Question:
In my app I have a listview. all things work perfectly when i have more than one item to show, but when I have one item to show in my listview, it show me a rare behave.
First: if that single item height be greater than window height...it act like a charm and work properly.(A)
Second: if that single item height be smaller than window height...sometimes it show the item (B) and sometimes does not! (C).
Third: I'm using SwipeRefreshLayoutfrom support library, when i try to refresh listview, if I have one item in listview... it does not show me the item if its height be smaller than window height.(C)
I can't figure it out!! Can any body help me
My xml file is:
'''
<android.support.v4.widget.SwipeRefreshLayout
android:id="@+id/swipe_Container"
android:layout_width="match_parent"
android:layout_height="match_parent"
android:layout_marginTop="0dp"
android:background="#FFedf1f2"
android:paddingLeft="8.5dp"
android:paddingRight="8.5dp"
android:paddingTop="0dp" >
<ListView
android:id="@+id/list"
android:layout_width="match_parent"
android:layout_height="0dp"
android:layout_weight="1"
android:divider="@android:color/transparent"
android:dividerHeight="8.5dp"
android:scrollbars="none" >
</ListView>
'''
Everything works as a charm until I've at least more then one Item to show in listview. but when I've one item to show in list view, My listview does not show anything :(
Why? where is my fault? Where could I be wrong?
this is 'getView()' of my adapter ( extended BaseAdapter - I've cut some line of codes ):
'''
public View getView(int position, View convertView, ViewGroup parent) {
Typeface MyriadRegular = Farsi.GetMyriadRegular(mActivity);
Typeface MyriadBold = Farsi.GetMyriadBold(mActivity);
Typeface Yagut = Farsi.GetYagut(mActivity);
Typeface JalalBold = Farsi.GetJalalBold(mActivity);
User_Session = new SessionManagement(mActivity);
View row = convertView;
ViewHolder holder;
mVideo = mData.get(position);
//======================================================================== USER
USERNAME = mVideo.get("USERNAME").toUpperCase();
CHANNEL_NAME = mVideo.get("CHANNEL_NAME");
CHANNEL_ID = mVideo.get("CHANNEL_ID");
USER_ID = mVideo.get("USER_ID");
AVATAR = mVideo.get("AVATAR");
//======================================================================== VIDEO
VIDEO_URL = mVideo.get("VIDEO_URL");
TITLE = mVideo.get("TITLE");
DESCRIPTION = mVideo.get("DESCRIPTION");
BIG_IMAGE = mVideo.get("BIG_IMAGE");
VIEW_CNT = mVideo.get("VIEW_CNT");
COMMENT_CNT = mVideo.get("COMMENT_CNT");
LIKE_CNT = mVideo.get("LIKE_CNT");
LIKE_COUNT = Integer.parseInt(LIKE_CNT);
DISLIKE_CNT = mVideo.get("DISLIKE_CNT");
DISLIKE_COUNT = Integer.parseInt(DISLIKE_CNT);
POST_DATE = mVideo.get("POST_DATE");
DURATION = mVideo.get("DURATION");
CATEGORY_TITLE = mVideo.get("CATEGORY_TITLE");
CATEGORY_ID = mVideo.get("CATEGORY_ID");
VIDEO_ID = mVideo.get("VIDEO_ID");
VIDEO_WEB = mVideo.get("VIDEO_WEB");
LIKE_W_USER = mVideo.get("LIKE_W_USER");
DISLIKE_W_USER = mVideo.get("DISLIKE_W_USER");
Follow_B_USER = mVideo.get("FOLLOW_B_USER");
Like_with_user = Boolean.parseBoolean(LIKE_W_USER);
Dislike_with_user = Boolean.parseBoolean(DISLIKE_W_USER);
FOLLOW_BY_USER = Boolean.parseBoolean(Follow_B_USER);
if(convertView == null) {
row = mInflater.inflate(R.layout.layout_list_row, parent, false);
holder = new ViewHolder(row);
row.setTag(holder);
}else{
row = convertView;
holder = (ViewHolder) row.getTag();
}
holder.user_Avatar.setTag(USER_ID);
holder.user_Name.setTag(USER_ID);
holder.user_Avatar.setOnClickListener(ChannelProfile);
holder.user_Name.setOnClickListener(ChannelProfile);
holder.video_Comment.setTag(position);
holder.video_Like.setTag(R.string.Position, position);
holder.video_Like.setTag(R.string.Video_ID, VIDEO_ID);
holder.video_Dislike.setTag(R.string.Position, position);
holder.video_Dislike.setTag(R.string.Video_ID, VIDEO_ID);
holder.video_Edit.setTag(position);
holder.video_Delete.setTag(position);
holder.video_editText.setTypeface(JalalBold);
holder.video_deleteText.setTypeface(JalalBold);
if (!mNext.equals("NONE")){
if (position >= getCount() - 1){
if(mSwipe != null){
mSwipe.setRefreshing(true);
}
loadmore();
}
}
holder.video_Duration.setTypeface(MyriadBold);
holder.video_Duration.setText(Farsi.Convert(DURATION));
holder.video_Title.setTypeface(Yagut);
holder.video_Title.setText(TITLE);
holder.user_Name.setTypeface(MyriadRegular);
holder.user_Name.setText(CHANNEL_NAME);
holder.video_Description.setTypeface(MyriadRegular);
holder.video_Description.setText(DESCRIPTION);
holder.video_Description.setClickable(true);
holder.video_CategoryTitle.setTypeface(JalalBold);
holder.video_CategoryTitle.setText(CATEGORY_TITLE);
holder.video_ViewCount.setTypeface(JalalBold);
holder.video_ViewCount.setText(VIEW_CNT);
holder.video_CommentCount.setTypeface(JalalBold);
return row;
}
'''
Edite: and this is my viewHolder class:
static class ViewHolder{
'''
TextView video_Duration;
TextView video_Title;
ExpandableTextView video_Description;
TextView video_CategoryTitle;
TextView video_ViewCount;
TextView video_PostDate;
TextView video_LikeCount;
TextView video_CommentCount;
TextView video_DislikeCount;
TextView video_editText;
TextView video_deleteText;
ImageView video_BigImage;
Button video_Like;
Button video_Dislike;
Button video_Comment;
RelativeLayout video_options;
RelativeLayout video_Edit;
RelativeLayout video_Delete;
//=================================
TextView user_Name;
ImageView user_Avatar;
public ViewHolder(View vi) {
video_Duration = (TextView) vi.findViewById(R.id.video_Duration);
video_Title = (TextView) vi.findViewById(R.id.video_Title);
video_Description = (ExpandableTextView) vi.findViewById(R.id.video_Description);
video_CategoryTitle = (TextView) vi.findViewById(R.id.video_Category_Title);
video_ViewCount = (TextView) vi.findViewById(R.id.video_View_Count);
video_PostDate = (TextView) vi.findViewById(R.id.video_Post_Date);
video_LikeCount = (TextView) vi.findViewById(R.id.video_like_cnt);
video_CommentCount = (TextView) vi.findViewById(R.id.video_Comment_cnt);
video_DislikeCount = (TextView) vi.findViewById(R.id.video_dislike_cnt);
video_editText = (TextView) vi.findViewById(R.id.edit_text);
video_deleteText = (TextView) vi.findViewById(R.id.delete_text);
video_BigImage = (ImageView) vi.findViewById(R.id.video_Image);
video_Like = (Button) vi.findViewById(R.id.video_Like);
video_Dislike = (Button) vi.findViewById(R.id.video_disLike);
video_Comment = (Button) vi.findViewById(R.id.video_Comment);
video_options = (RelativeLayout) vi.findViewById(R.id.videoOptions);
video_Edit = (RelativeLayout) vi.findViewById(R.id.videoEditBtn);
video_Delete = (RelativeLayout) vi.findViewById(R.id.videoDeleteBtn);
user_Name = (TextView) vi.findViewById(R.id.username);
user_Avatar = (ImageView) vi.findViewById(R.id.user_avatar);
}
}
'''
JSON Parsing Portion ( I'm using ION Library for Asynchronous Networking):
'''
private void initSearch(String tag, boolean refresh){
final boolean ReforNormal = refresh;
URL = Constants.Search_URL+tag;
if(User_Session.isLoggedIn()){
URL = Constants.Search_URL+tag+"&token="+User_TOKEN;
}
System.out.println("URL: "+URL);
if (VideoLoad != null && !VideoLoad.isDone() && !VideoLoad.isCancelled()) return;
VideoLoad = Ion.with(this).load(URL).asJsonObject().setCallback(new FutureCallback<JsonObject>() {
@Override
public void onCompleted(Exception e, JsonObject result) {
if (ReforNormal == true){
mAdapter.clearData();
}
if ( e == null){
System.out.println("RESULT: "+result);
Videos = result.getAsJsonArray("objects");
if(Videos.size() > 0){
for (int i = 0; i < Videos.size(); i++) {
JsonObject Item = Videos.get(i).getAsJsonObject();
//======================================================================== USER
USERNAME = Item.get("username").getAsString();
CHANNEL_NAME = Item.get("channel_name").getAsString();
CHANNEL_ID = Item.get("channel_id").getAsString();
USER_ID = Item.get("user_id").getAsString();
AVATAR = Item.get("avatar").getAsString();
//======================================================================== VIDEO
VIDEO_URL = Item.get("video_url").getAsString();
TITLE = Item.get("title").getAsString();
DESCRIPTION = Item.get("text").getAsString();
BIG_IMAGE = Item.get("image").getAsString();
VIEW_CNT = Item.get("cnt_view").getAsString();
COMMENT_CNT = Item.get("cnt_comment").getAsString();
LIKE_CNT = Item.get("cnt_like").getAsString();
DISLIKE_CNT = Item.get("cnt_dislike").getAsString();
POST_DATE = Item.get("create_time").getAsString();
DURATION = Item.get("duration").getAsString();
CATEGORY_TITLE = Item.get("category_title").getAsString();
CATEGORY_ID = Item.get("category_id").toString();
VIDEO_ID = Item.get("id").getAsString();
VIDEO_WEB = Item.get("web_url").getAsString();
LIKE_W_USER = Item.get("like_with_user").getAsString();
DISLIKE_W_USER = Item.get("dislike_with_user").getAsString();
Follow_B_USER = Item.get("follow_by_user").getAsString();
HashMap<String, String> Items = new HashMap<String, String>();
Items.put("USERNAME", USERNAME);
Items.put("CHANNEL_NAME", CHANNEL_NAME);
Items.put("CHANNEL_ID", CHANNEL_ID);
Items.put("USER_ID", USER_ID);
Items.put("AVATAR", AVATAR);
Items.put("VIDEO_URL", VIDEO_URL);
Items.put("TITLE", TITLE);
Items.put("DESCRIPTION", DESCRIPTION);
Items.put("BIG_IMAGE", BIG_IMAGE);
Items.put("VIEW_CNT", VIEW_CNT);
Items.put("COMMENT_CNT", COMMENT_CNT);
Items.put("LIKE_CNT", LIKE_CNT);
Items.put("DISLIKE_CNT", DISLIKE_CNT);
Items.put("POST_DATE", POST_DATE);
Items.put("DURATION", DURATION);
Items.put("CATEGORY_TITLE", CATEGORY_TITLE);
Items.put("CATEGORY_ID", CATEGORY_ID);
Items.put("VIDEO_ID", VIDEO_ID);
Items.put("VIDEO_WEB", VIDEO_WEB);
Items.put("LIKE_W_USER", LIKE_W_USER);
Items.put("DISLIKE_W_USER", DISLIKE_W_USER);
Items.put("Follow_B_USER", Follow_B_USER);
DATA.add(Items);
}
Page = result.getAsJsonObject("meta");
if(User_Session.isLoggedIn()){
HashMap<String, String> user = User_Session.GetUserDetails();
String User_TOKEN = user.get(SessionManagement.KEY_USERTOKEN);
if(Page.equals("")){
NextPage = "NONE";
}else{
NextPage = Page.get("next").getAsString()+"&token="+User_TOKEN;
}
}else{
if(Page.equals("")){
NextPage = "NONE";
}else{
NextPage = Page.get("next").getAsString();
}
}
mAdapter = new MyCustomAdapter(SearchActivity.this, DATA, NextPage, ParsvidswipeLayout, false, false, "");
list.setAdapter(mAdapter);
mAdapter.notifyDataSetChanged();
new Handler().postDelayed(new Runnable() {
@Override
public void run() {
ParsvidswipeLayout.setRefreshing(false);
}
}, 500);
}else{
new Handler().postDelayed(new Runnable() {
@Override
public void run() {
ParsvidswipeLayout.setRefreshing(false);
}
}, 500);
}
}
}
});
}
'''
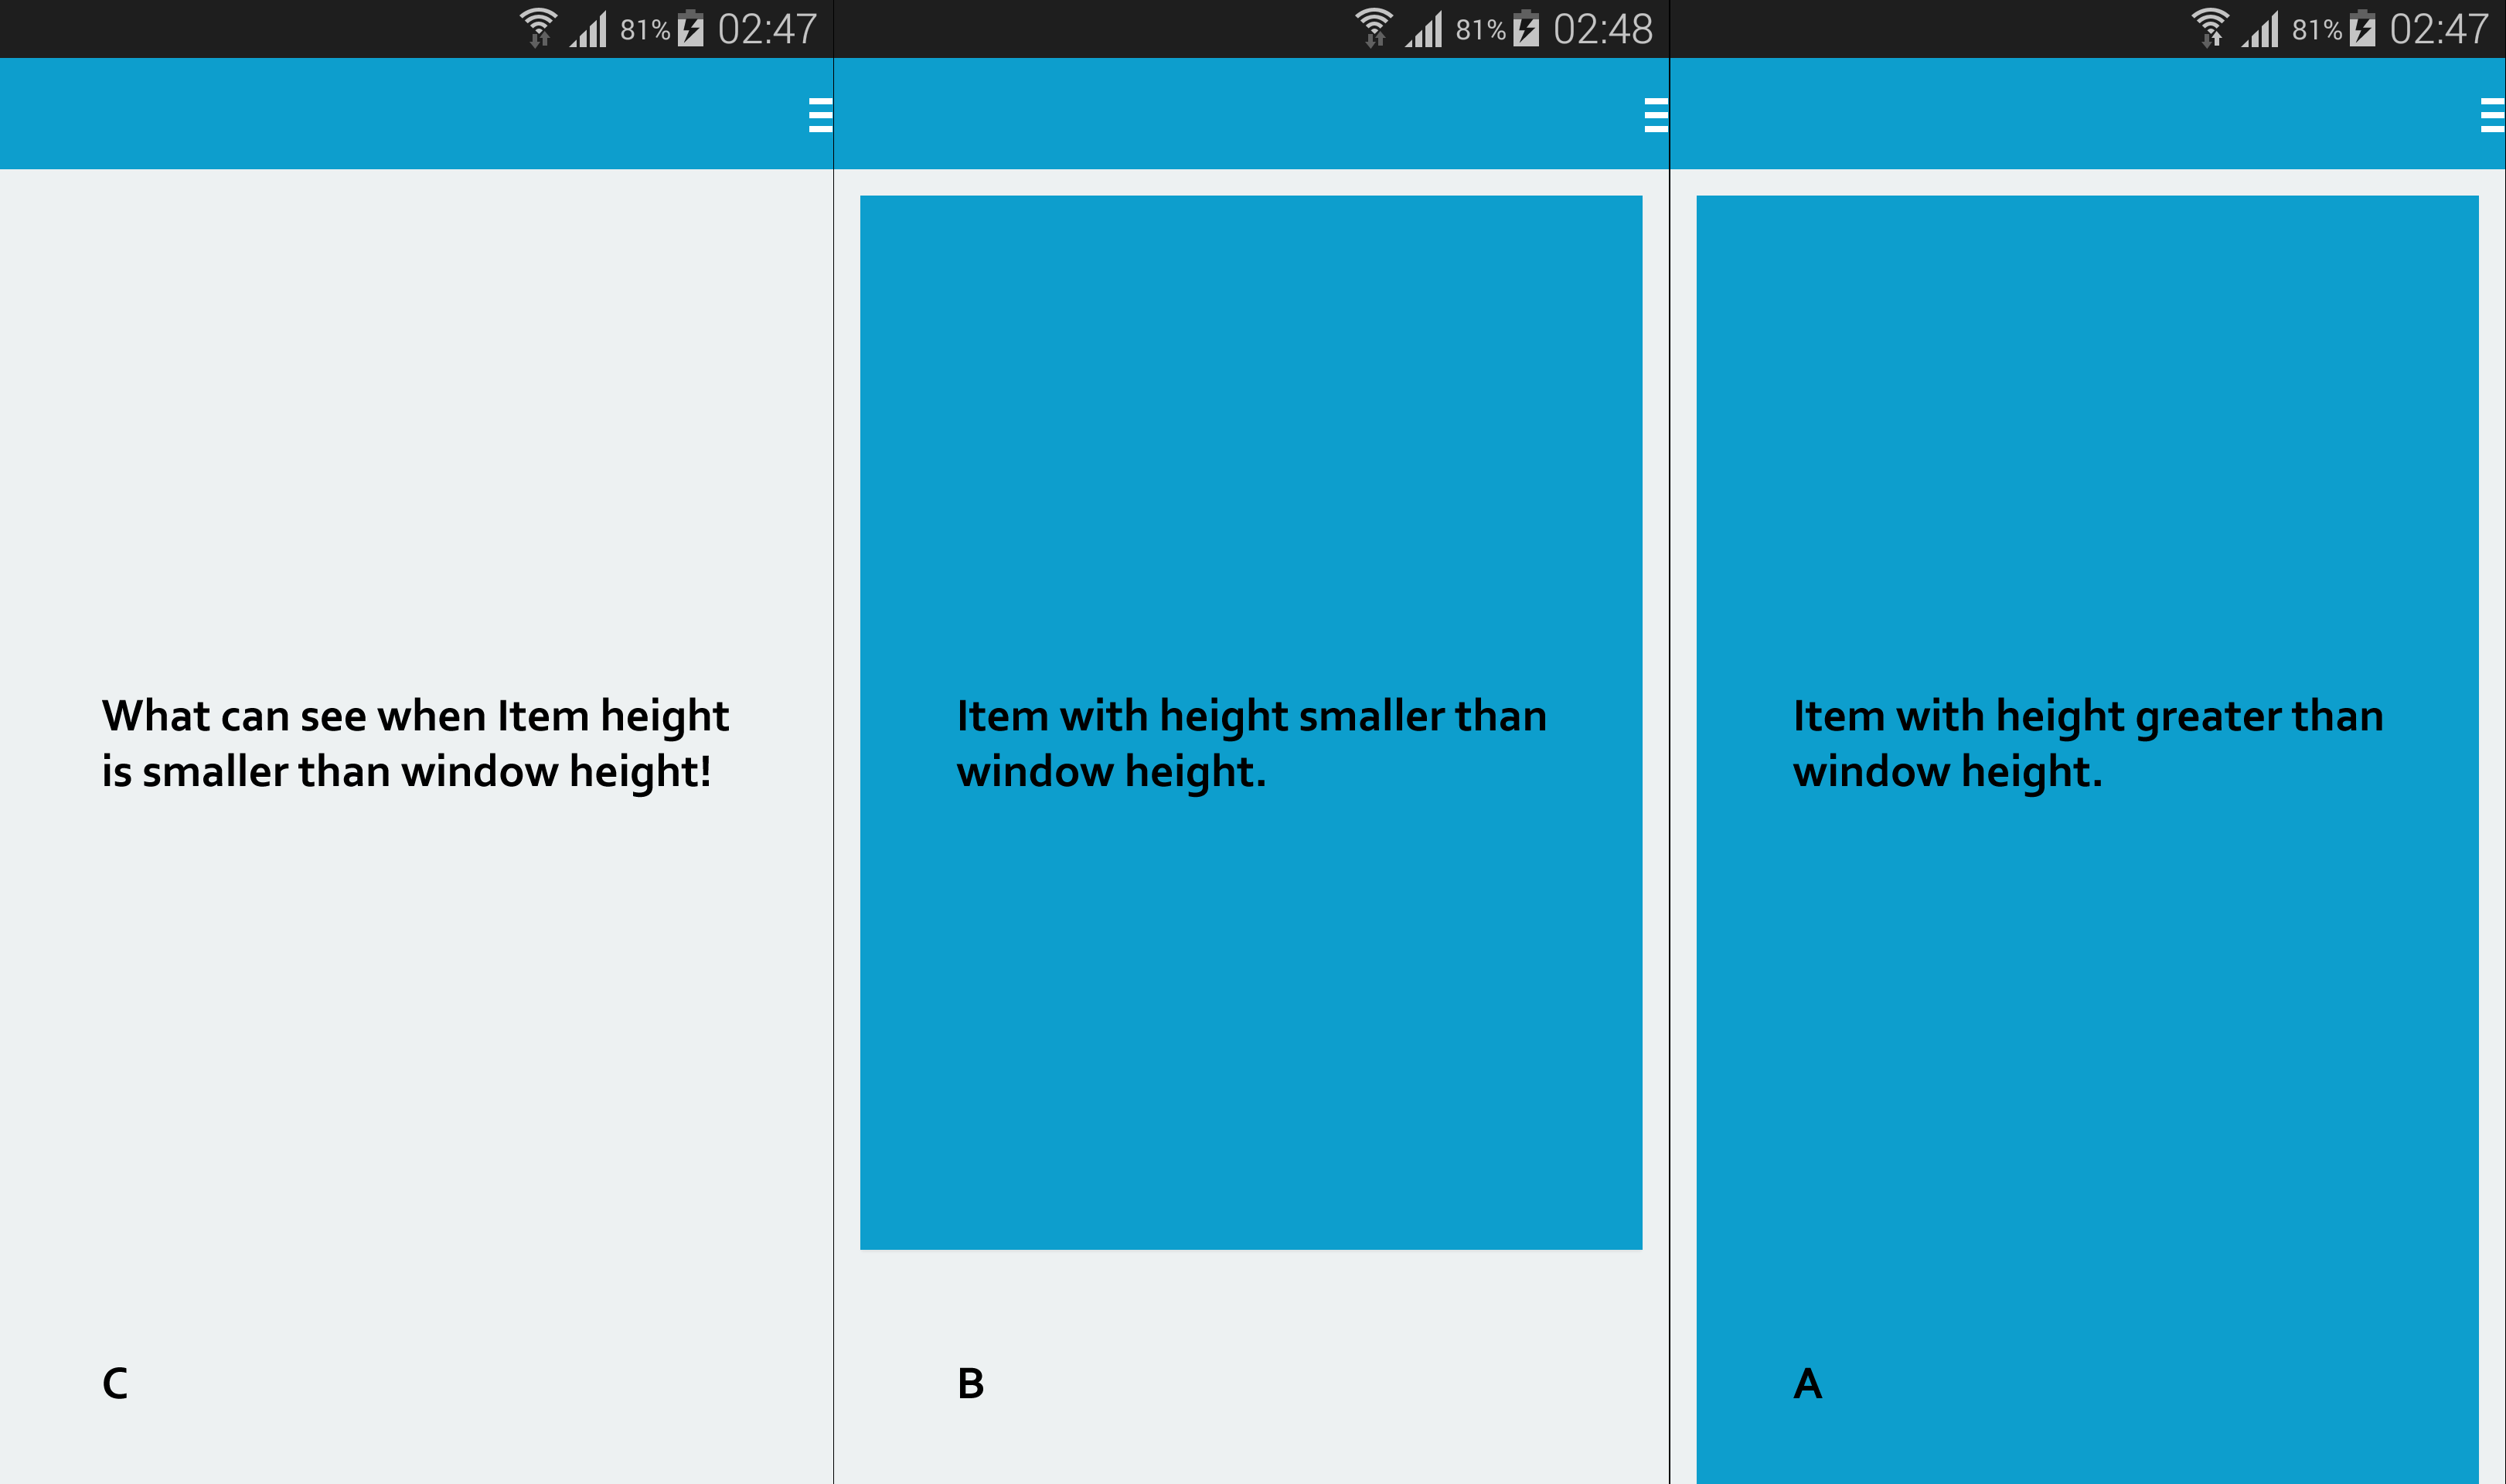
Answer: Problem is here where you are creating 'new Adapter' each time rather than adding data to the 'Adapter'
'''
mAdapter = new MyCustomAdapter(SearchActivity.this, DATA, NextPage, ParsvidswipeLayout, false, false, "");
list.setAdapter(mAdapter);
mAdapter.notifyDataSetChanged();
'''
Just add you data using method 'addAll( )' in your adapter. There is totally no need to change adapter again and again on every data load.
I found only this problem in your code.